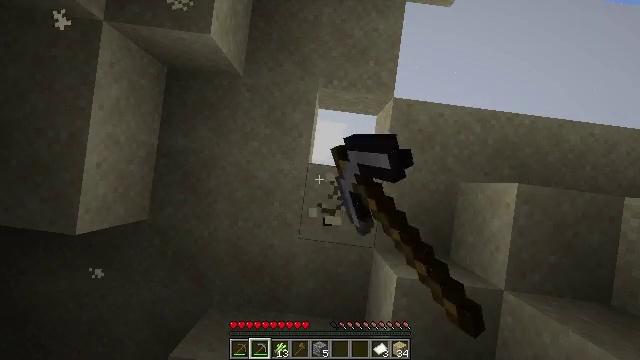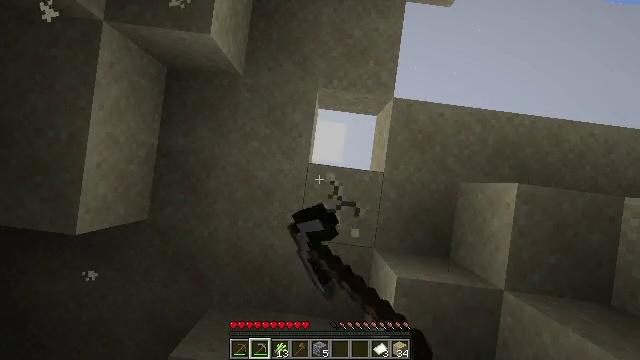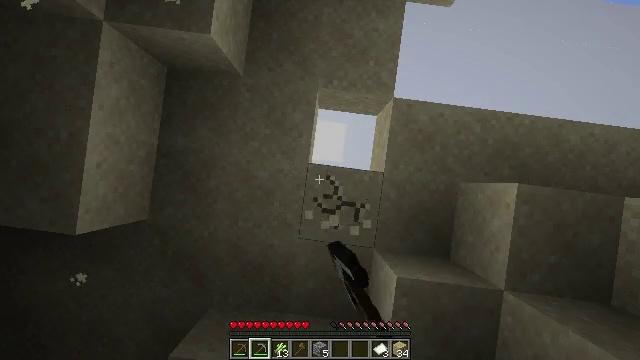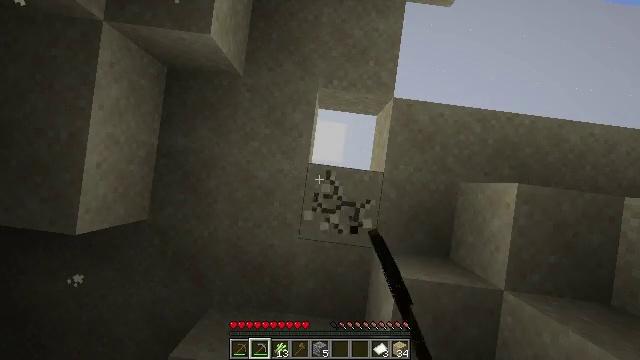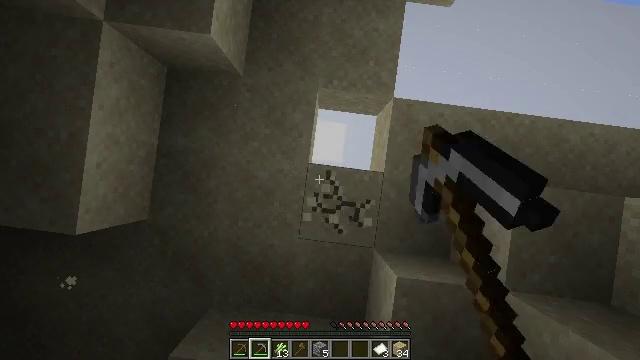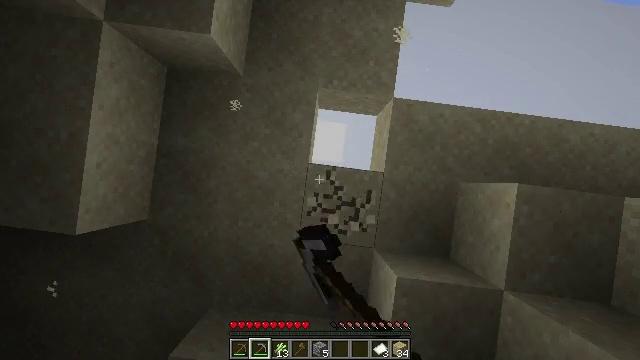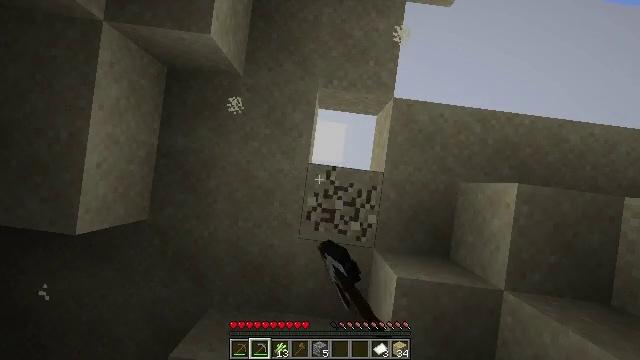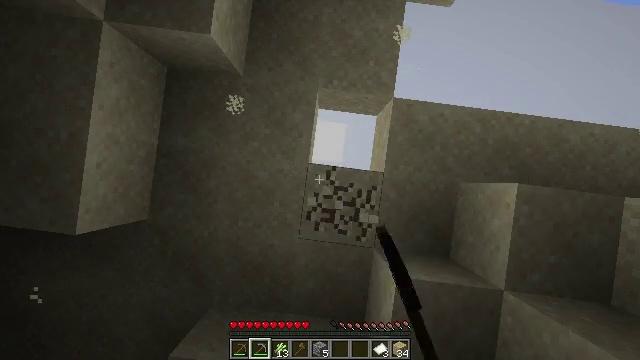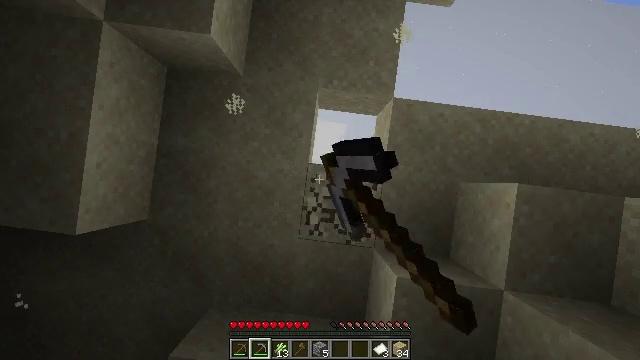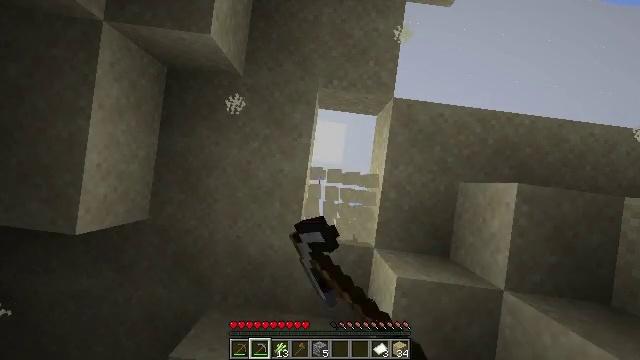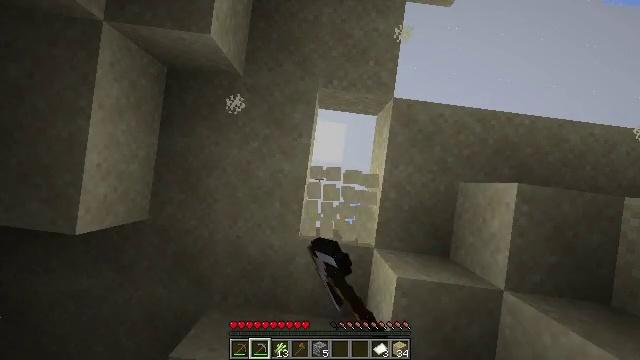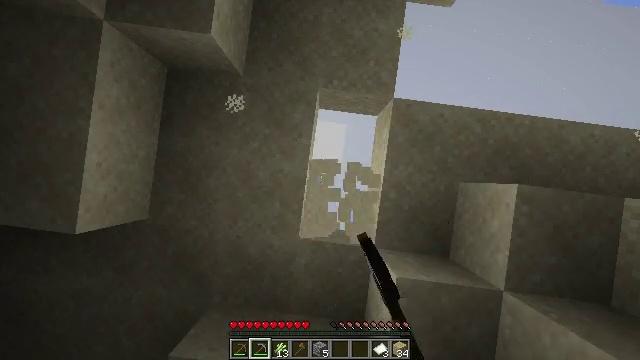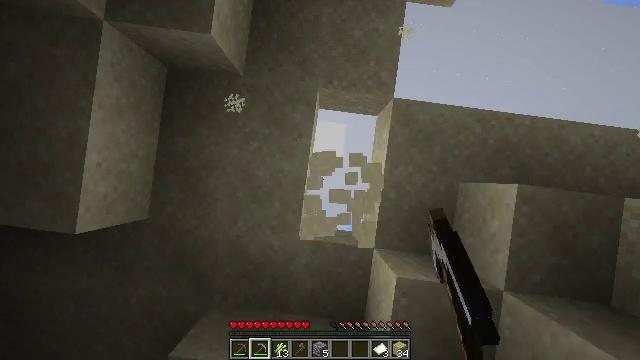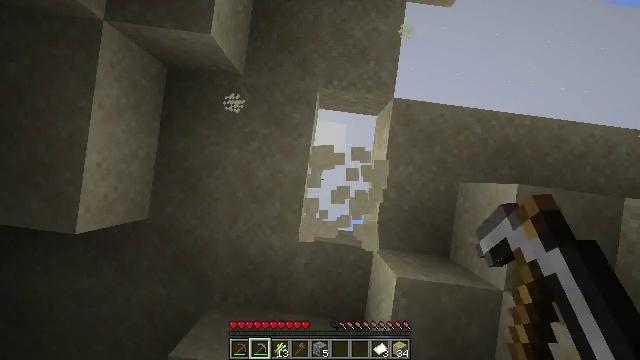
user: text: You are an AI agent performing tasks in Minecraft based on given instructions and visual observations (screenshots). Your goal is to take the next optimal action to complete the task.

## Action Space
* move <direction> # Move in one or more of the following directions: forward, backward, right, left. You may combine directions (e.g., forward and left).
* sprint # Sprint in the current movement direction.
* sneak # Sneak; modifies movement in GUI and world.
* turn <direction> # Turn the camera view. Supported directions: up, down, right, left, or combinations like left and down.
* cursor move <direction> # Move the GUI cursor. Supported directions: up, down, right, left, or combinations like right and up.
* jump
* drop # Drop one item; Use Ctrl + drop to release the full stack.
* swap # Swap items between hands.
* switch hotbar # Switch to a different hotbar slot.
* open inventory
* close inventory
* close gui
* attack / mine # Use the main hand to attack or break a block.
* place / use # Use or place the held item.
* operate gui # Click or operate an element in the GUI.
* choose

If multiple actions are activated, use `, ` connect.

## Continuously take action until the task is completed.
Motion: motion action
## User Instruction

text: Gather sand from the desert.
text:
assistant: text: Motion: attack / mine
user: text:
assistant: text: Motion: attack / mine
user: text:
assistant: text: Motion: attack / mine
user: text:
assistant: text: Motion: attack / mine
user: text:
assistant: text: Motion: attack / mine
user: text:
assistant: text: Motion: attack / mine
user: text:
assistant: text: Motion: attack / mine
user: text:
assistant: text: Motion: attack / mine
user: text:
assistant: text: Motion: attack / mine
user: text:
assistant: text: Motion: attack / mine
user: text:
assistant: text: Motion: attack / mine
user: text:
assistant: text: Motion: attack / mine
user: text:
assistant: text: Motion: attack / mine
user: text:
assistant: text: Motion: no_op